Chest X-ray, AP view. Patient: 21 years old, sex F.
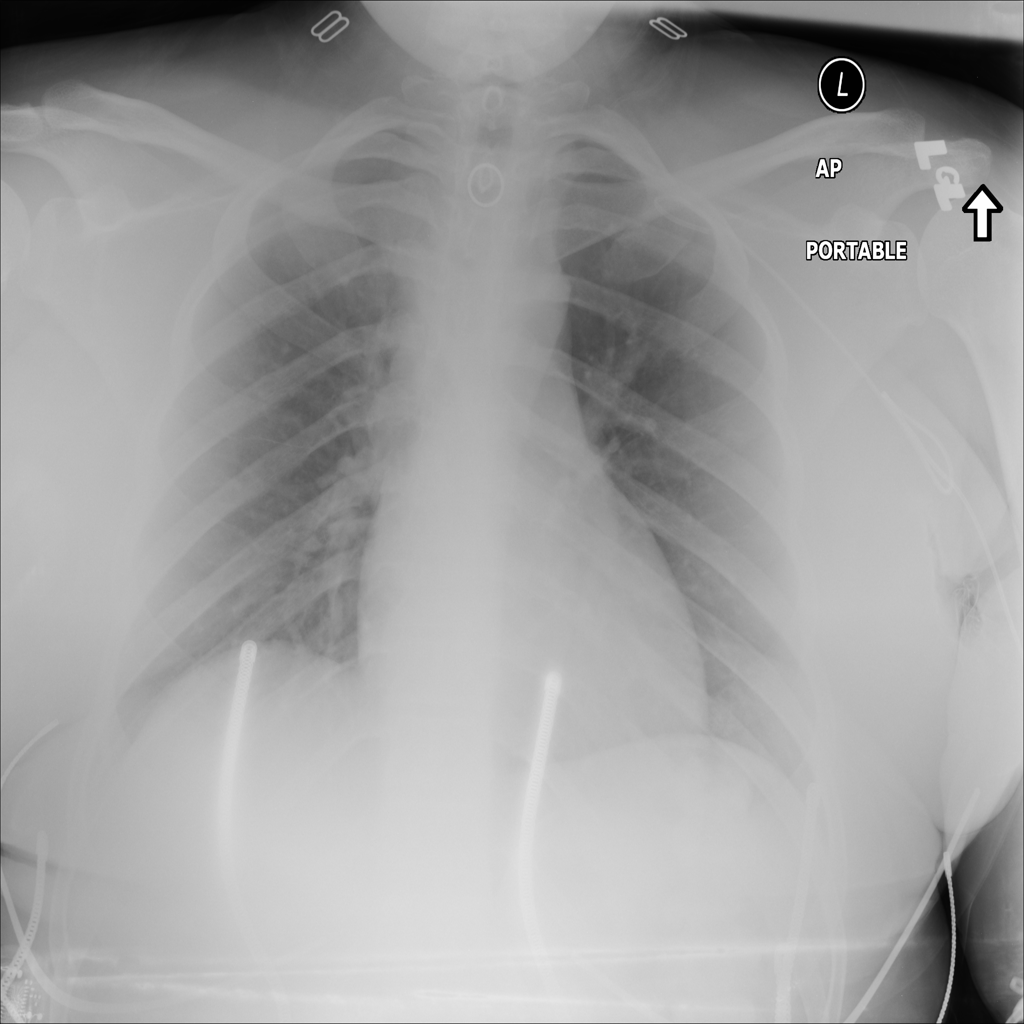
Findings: No Finding